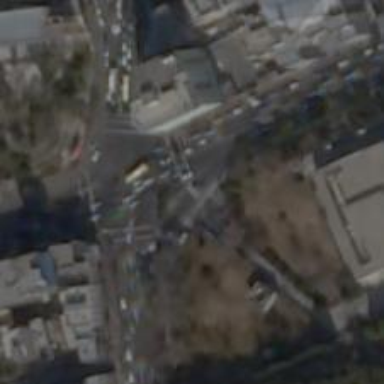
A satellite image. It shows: Crossing road.